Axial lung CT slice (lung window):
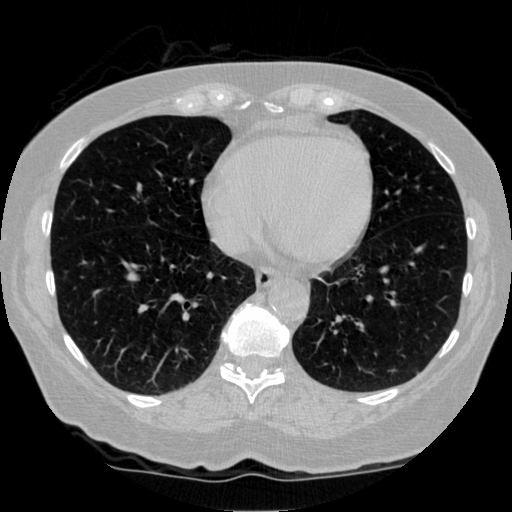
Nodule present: no